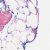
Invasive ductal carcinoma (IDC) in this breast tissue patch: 0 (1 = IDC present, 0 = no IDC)